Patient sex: M
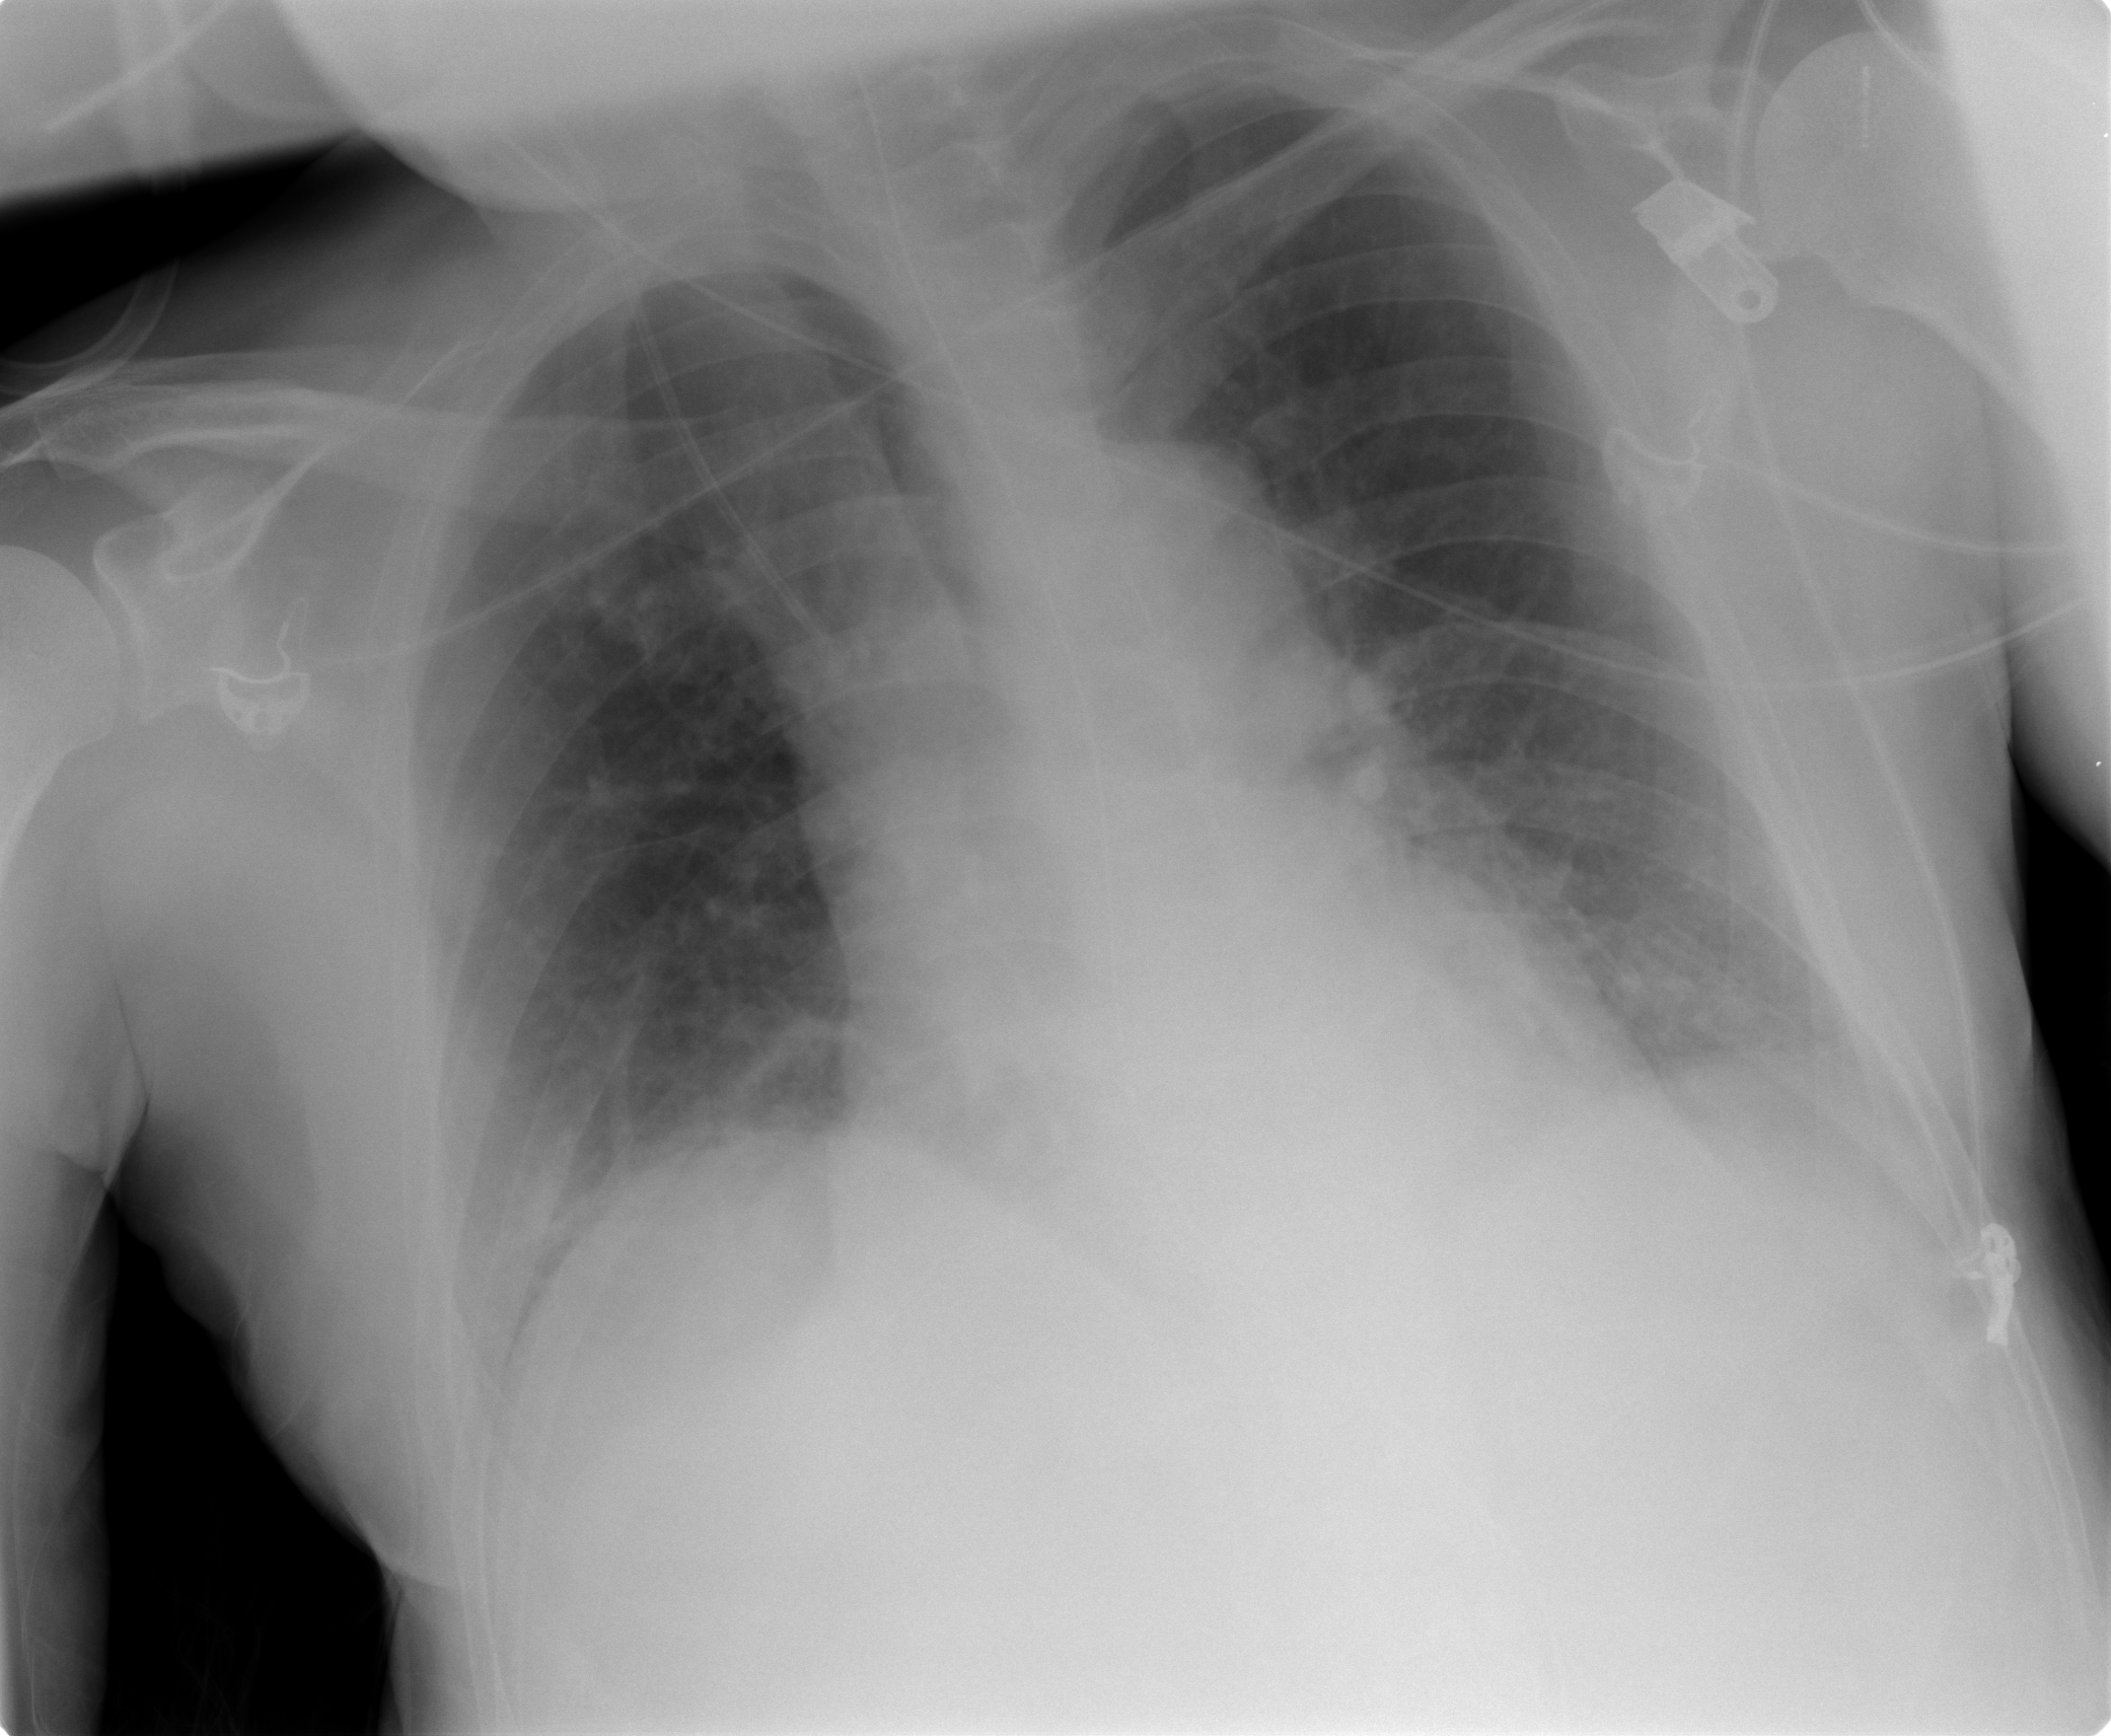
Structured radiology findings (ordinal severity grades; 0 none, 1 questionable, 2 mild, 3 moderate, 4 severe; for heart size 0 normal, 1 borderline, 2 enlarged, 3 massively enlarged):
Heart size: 0
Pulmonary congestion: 0
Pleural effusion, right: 0
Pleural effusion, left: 0
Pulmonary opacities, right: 0
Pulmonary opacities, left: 0
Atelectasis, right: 2
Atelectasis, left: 2